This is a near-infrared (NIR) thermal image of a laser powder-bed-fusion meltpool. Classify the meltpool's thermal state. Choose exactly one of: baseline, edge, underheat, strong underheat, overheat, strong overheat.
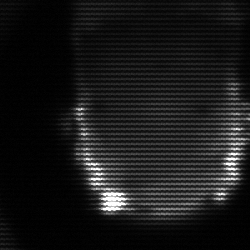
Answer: baseline